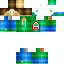
A male human skin with medium skin, wearing brown long hair dressed in a green hoodie and blue pants, featuring a closed mouth.